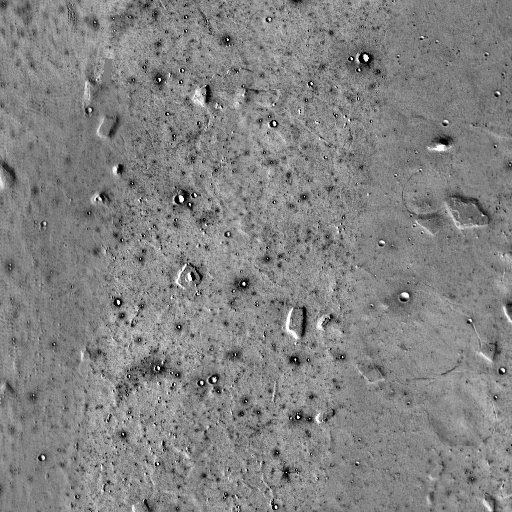
Crater classes present: Background, Other, Buried